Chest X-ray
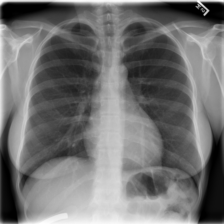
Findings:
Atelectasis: negative
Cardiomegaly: negative
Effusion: negative
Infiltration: negative
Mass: negative
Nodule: negative
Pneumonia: negative
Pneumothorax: negative
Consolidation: negative
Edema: negative
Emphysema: negative
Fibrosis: negative
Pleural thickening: negative
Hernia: negative